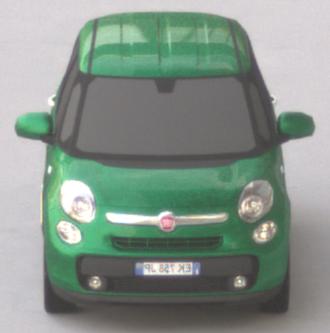
Make: Fiat
Model: 500L 1.4 16V
Detailed model: 500L (199)
Model produced from: 2012/10
Model produced until: 2017/05
Doors: 5
Color: green
Road condition: dry road
Daytime: sunrise or sunset
Contrast: medium contrast